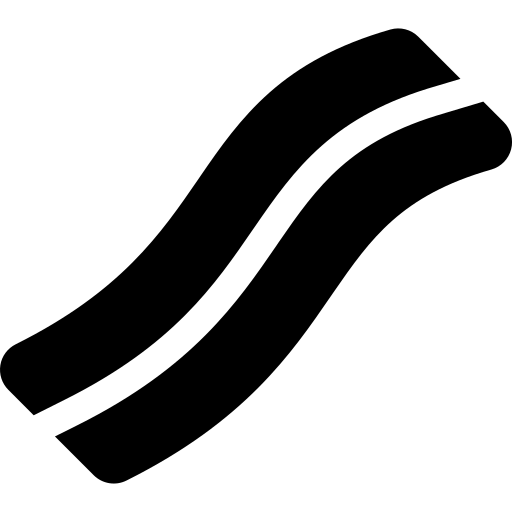
Tags: icon, FontAwesome, fa-icon, solid, bacon